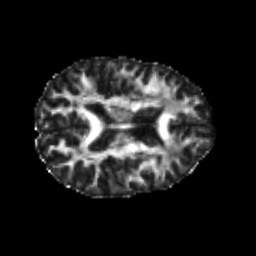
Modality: FA
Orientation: axial
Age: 20
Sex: female
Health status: healthy
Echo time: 0.074 s